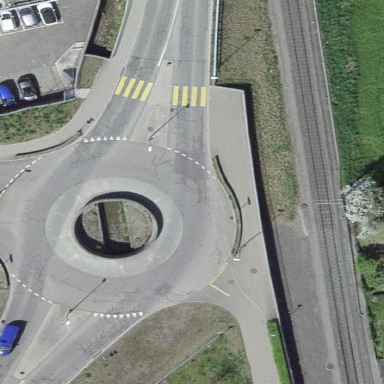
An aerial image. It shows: Asphalt road that is secondary route leading to roundabout.